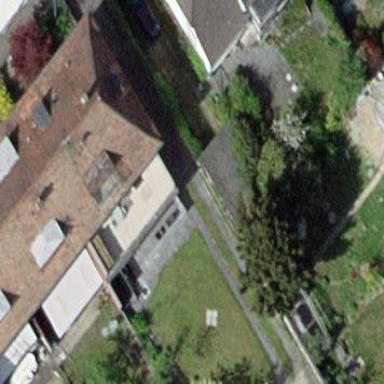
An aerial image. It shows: Terrace building.